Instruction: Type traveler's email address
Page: traveler
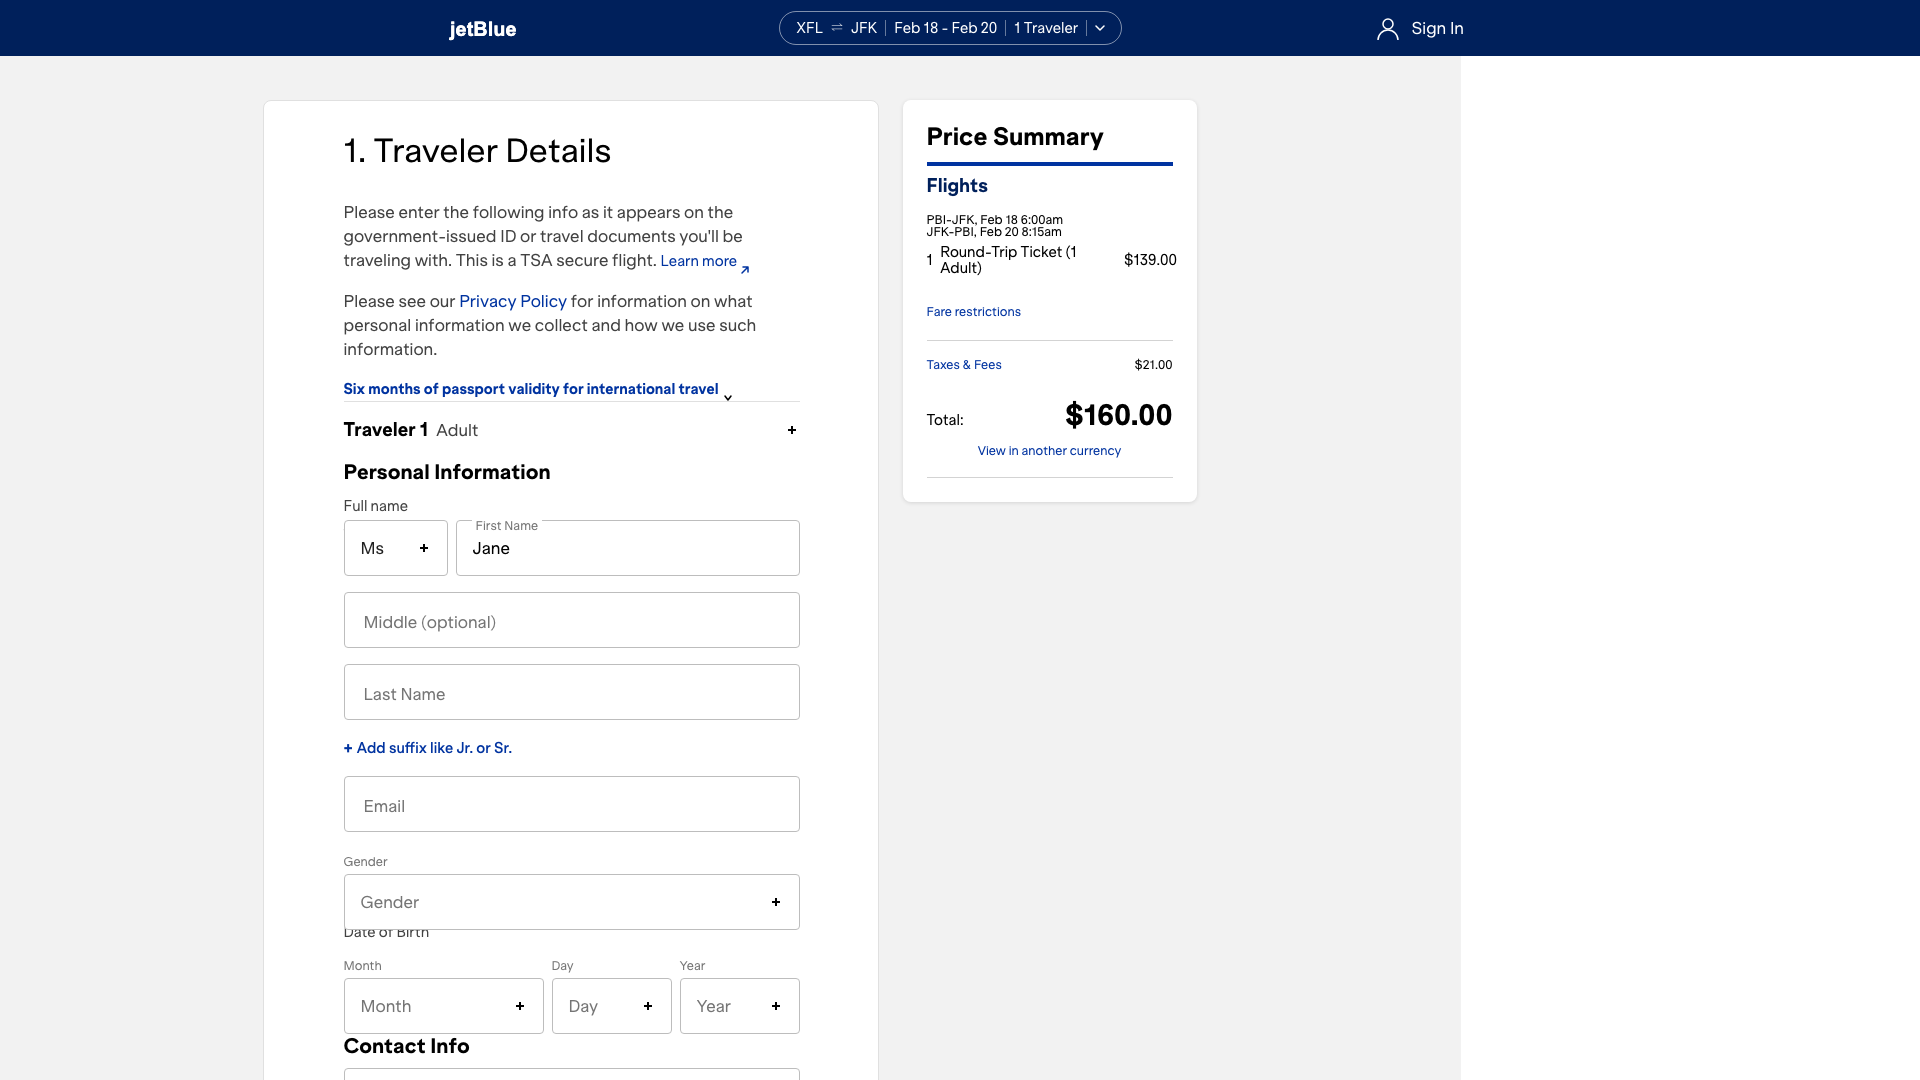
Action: type